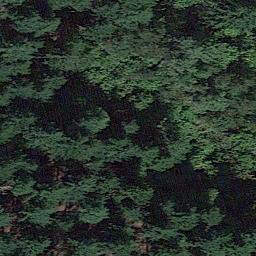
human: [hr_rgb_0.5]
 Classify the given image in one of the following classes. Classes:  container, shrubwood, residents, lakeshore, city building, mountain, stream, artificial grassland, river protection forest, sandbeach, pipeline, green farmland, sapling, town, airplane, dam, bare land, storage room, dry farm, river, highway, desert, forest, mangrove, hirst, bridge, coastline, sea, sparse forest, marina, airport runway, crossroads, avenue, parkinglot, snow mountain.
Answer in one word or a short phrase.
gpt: forest